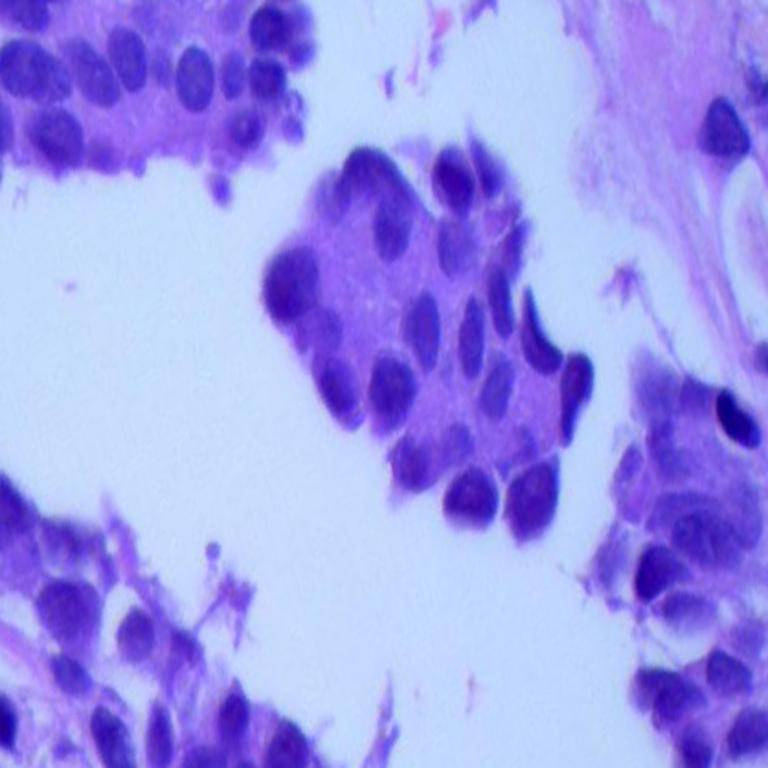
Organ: lung
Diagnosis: adenocarcinomas